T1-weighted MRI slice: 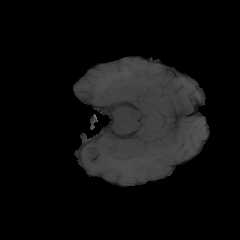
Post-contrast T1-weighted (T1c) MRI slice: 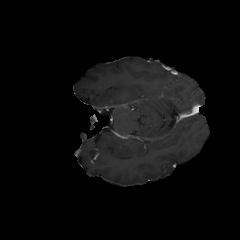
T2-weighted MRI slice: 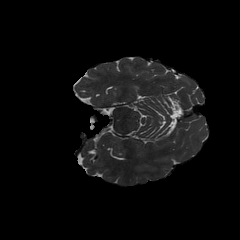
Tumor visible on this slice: no